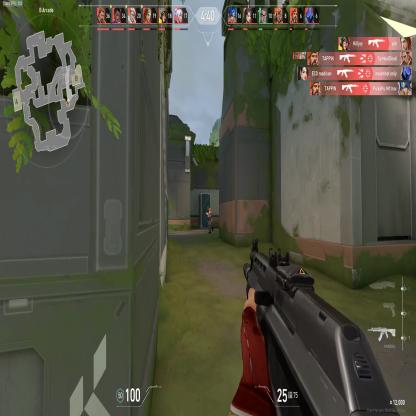
Label: enemy